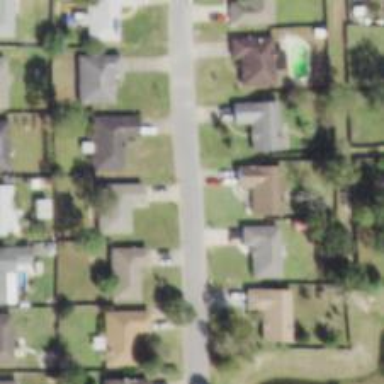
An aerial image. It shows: Driveway.